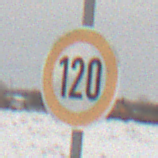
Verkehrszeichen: Geschwindigkeit120
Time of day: MorningAfternoon
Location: Outdoor (Nature)
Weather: Overcast
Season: Winter
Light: Natural